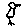
Label: bird